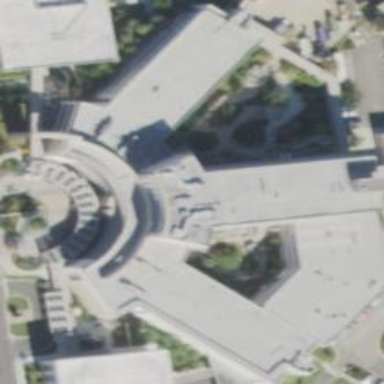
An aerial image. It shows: Hospital building.